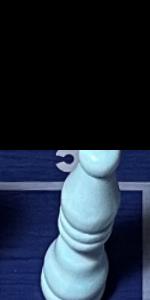
Label: Bishop_White